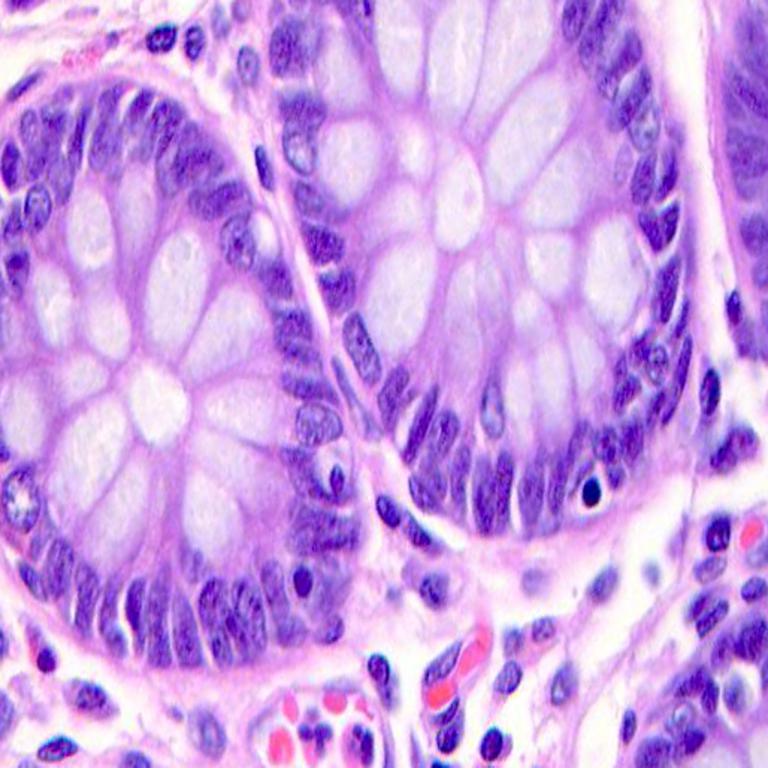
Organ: colon
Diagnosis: benign